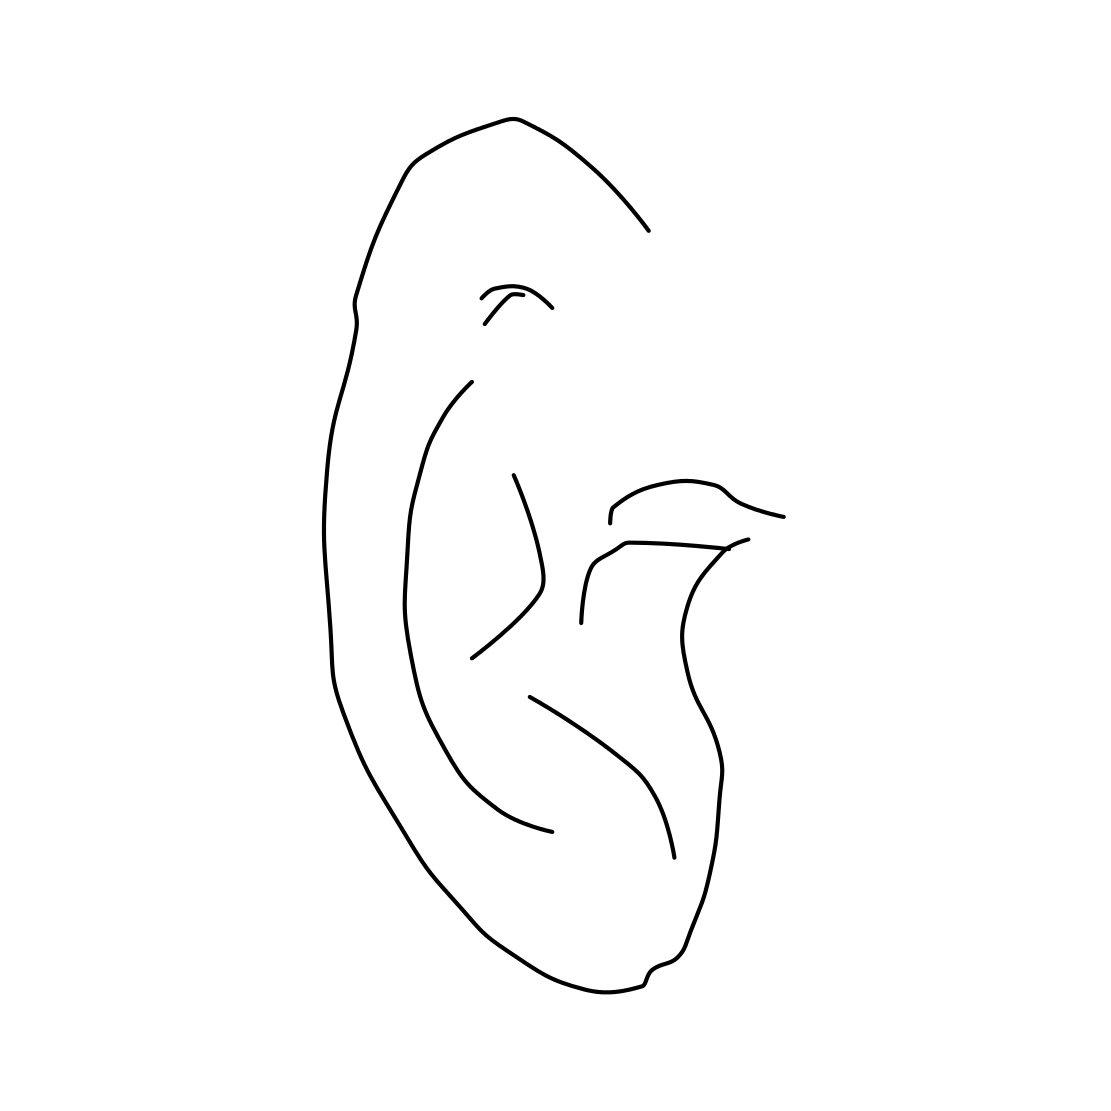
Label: ear